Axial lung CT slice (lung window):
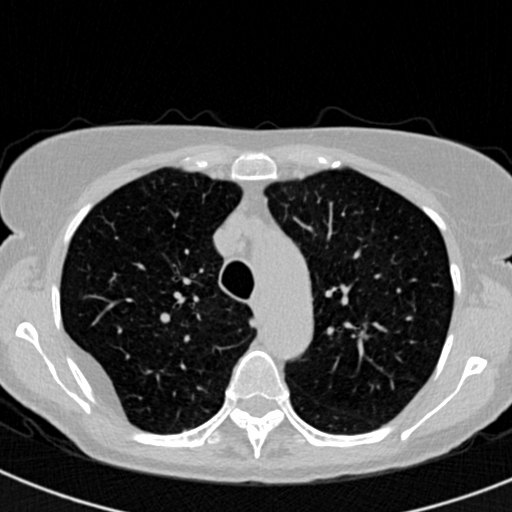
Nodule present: no